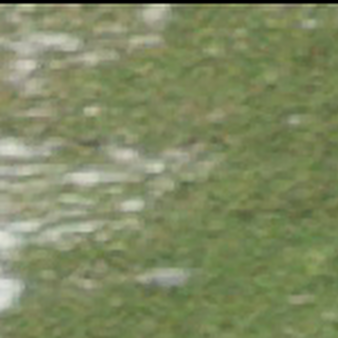
Label: other